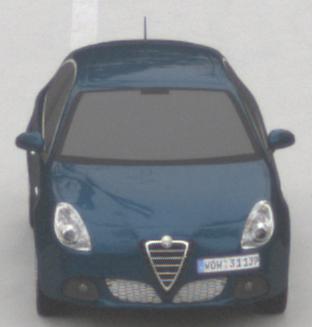
Make: Alfa Romeo
Model: Giulietta 1.4 TB 16V
Detailed model: Giulietta (940)
Model produced from: 2010/05
Model produced until: 2013/03
Doors: 5
Color: blue
Road condition: dry road
Daytime: midday
Contrast: low contrast